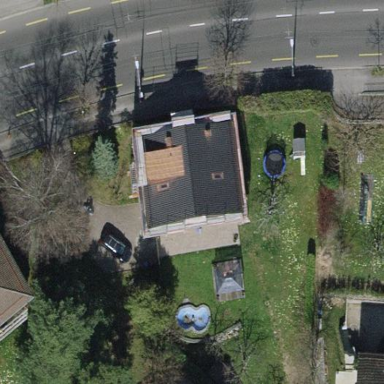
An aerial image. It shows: Detached building with gabled roof.